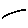
Label: line